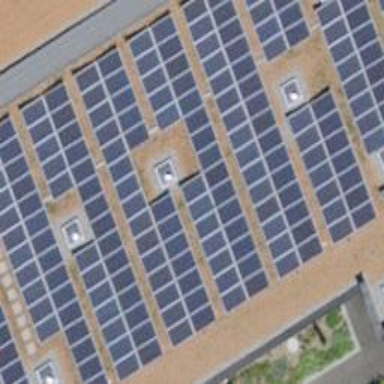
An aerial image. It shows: Solar power generator with photovoltaic panels.